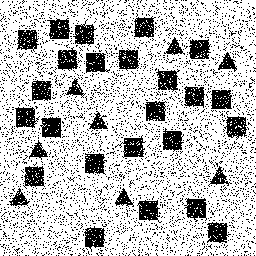
Squares: 24
Triangles: 8
Stars: 0
Total shapes: 32